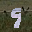
Label: 9